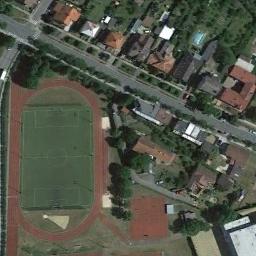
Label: ground_track_field